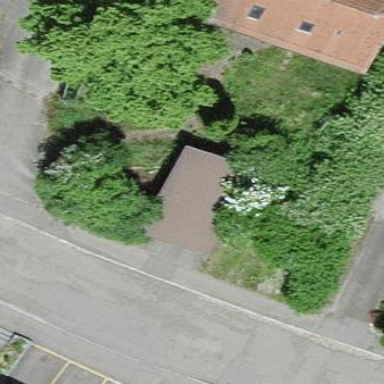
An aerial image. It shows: View of roof of building.